Question: I'm trying to connect to a database that I created using this code:
'''
<?php
function Conectarse()
{
$host="localhost";
$user="root";
$password="root";
$bda="toobebe_catalogo";
if (!($link=mysql_connect($host,$user,$password)))
{
echo "Error conectando a la base de datos.<br>";
exit();
}
else
{
echo "Exito conectando con la base de datos.<br>";
}
if (!mysql_select_db($bda,$link))
{
echo "Error seleccionando la base de datos.<br>";
exit();
}
else
{
echo "Exito al encontrar la base de datos.<br>";
}
return $link;
}
$conn=Conectarse();
$sql="SELECT * FROM toobebe-octubre";
$db_fila = mysql_query($sql,$conn);
$ok=1;
while (($row = mysql_fetch_array($db_fila)) && $ok)
{
$valor=mysql_query($sql,$conn);
if(!$valor)
{
$ok=0;
}
}
'''
?>
But it fires this mistake when I execute it:
'''
Warning: mysql_fetch_array() expects parameter 1 to be resource, boolean given in ...
'''
I've been searching, and to know:
- Database exists
- Permissions are correct- Table exists- Table is not null
Any idea on why this mistake is happening?
Added image with the mistake:

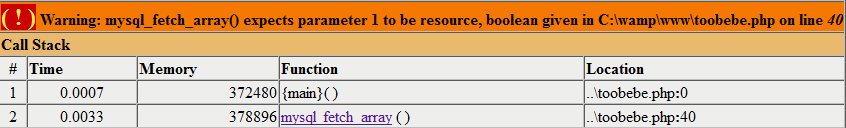
Answer: The error isn't with connecting to the Database, but rather with your query. You have a hyphen in your table name, so you should try and enclose it as follows:
'''
$sql = "SELECT * FROM 'toobebe-octubre'";
$db_fila = mysql_query($sql, $conn);
$ok = 1;
while(($row = mysql_fetch_array($db_fila)) && $ok)
{
$valor=mysql_query($sql, $conn);
if(!$valor)
{
$ok=0;
}
}
'''
Just a couple of tips, using 'mysql_*' is severely deprecated now. You should really be using 'mysqli_*' at a very minimum, or PDO.
Also, 'SELECT *' is generally considered a bad practice, because I really doubt you do need from the table.